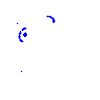
Particle: kaon